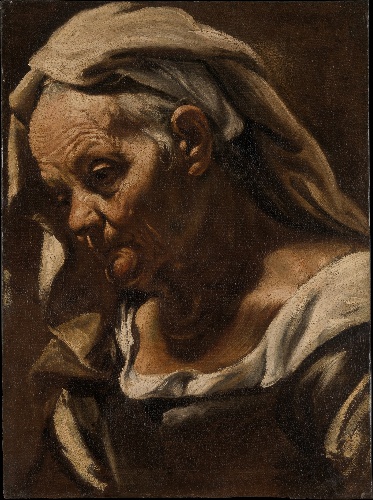
Title: Head of an Old Woman
Artist: Orazio Borgianni
Artist bio: Italian, Rome 1578–1616 Rome
Date: after 1610
Object type: Painting
Classification: Paintings
Medium: Oil on canvas
Dimensions: 20 7/8 x 15 3/8 in. (53 x 39 cm)
Department: European Paintings
Credit line: Purchase, Gwynne Andrews Fund and Marco Voena and Luigi Koelliker Gift, 2010
Accession year: 2010
Repository: Metropolitan Museum of Art, New York, NY
Tags: Heads|Portraits|Women